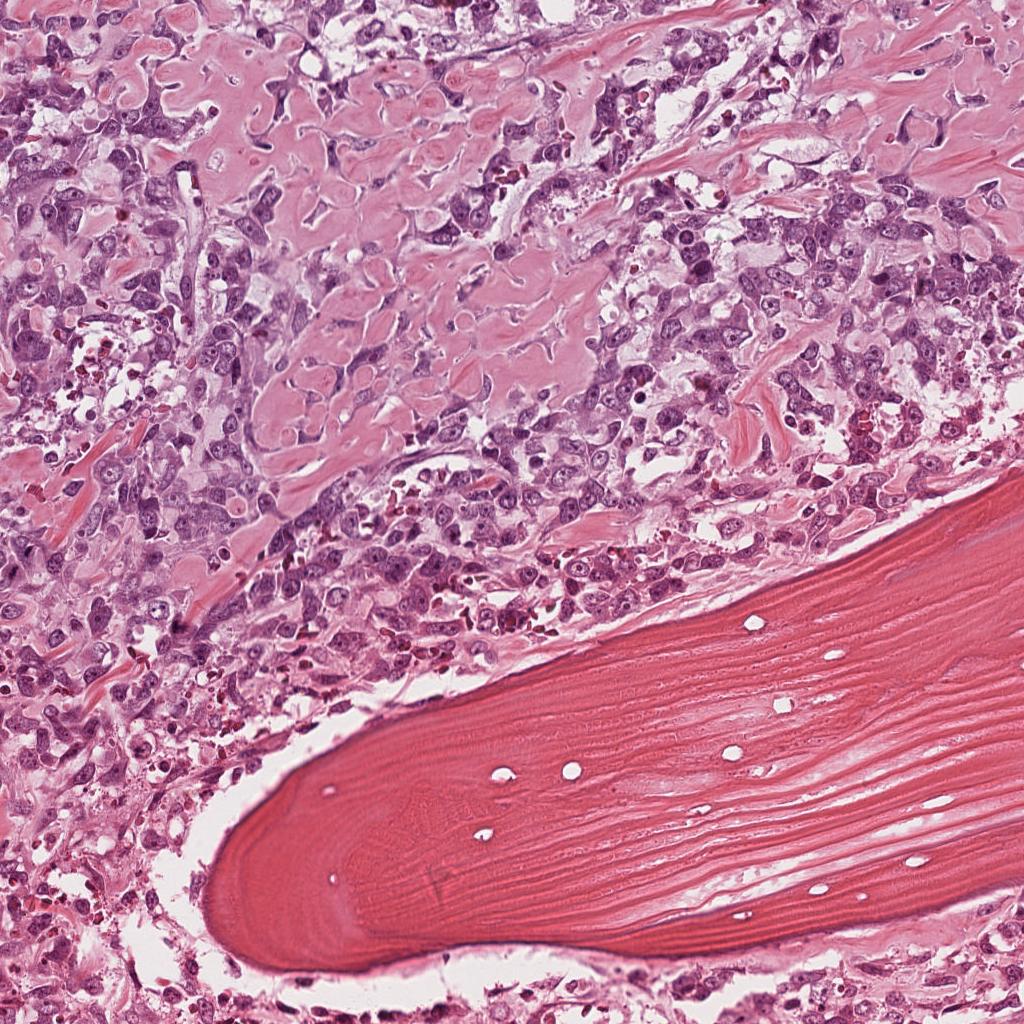
Label: Viable